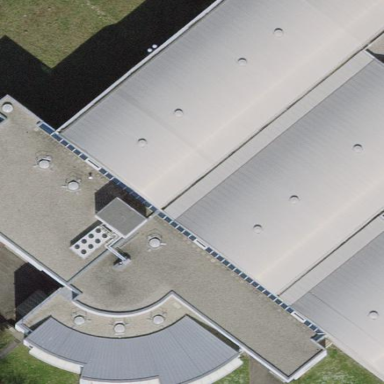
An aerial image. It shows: University building with flat roof.